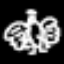
Label: angel